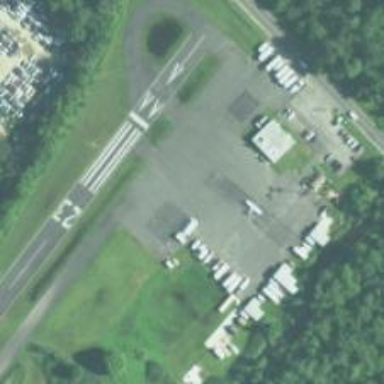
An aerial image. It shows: View of taxiway at the airport.